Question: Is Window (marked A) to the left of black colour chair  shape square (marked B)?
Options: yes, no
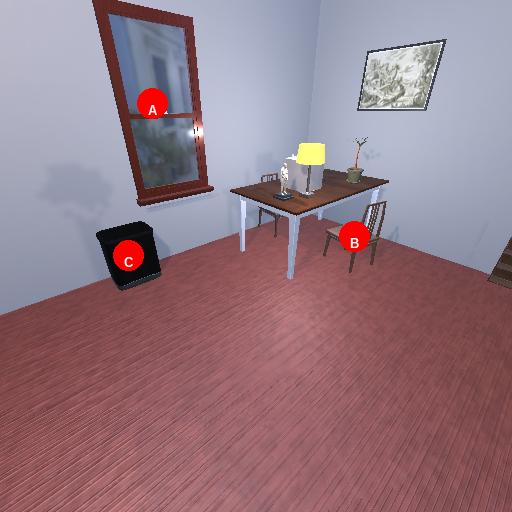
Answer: yes